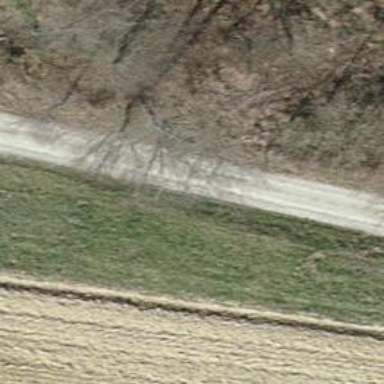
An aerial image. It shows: Track road with grade3 tracktype.